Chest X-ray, AP view. Patient: 44 years old, sex M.
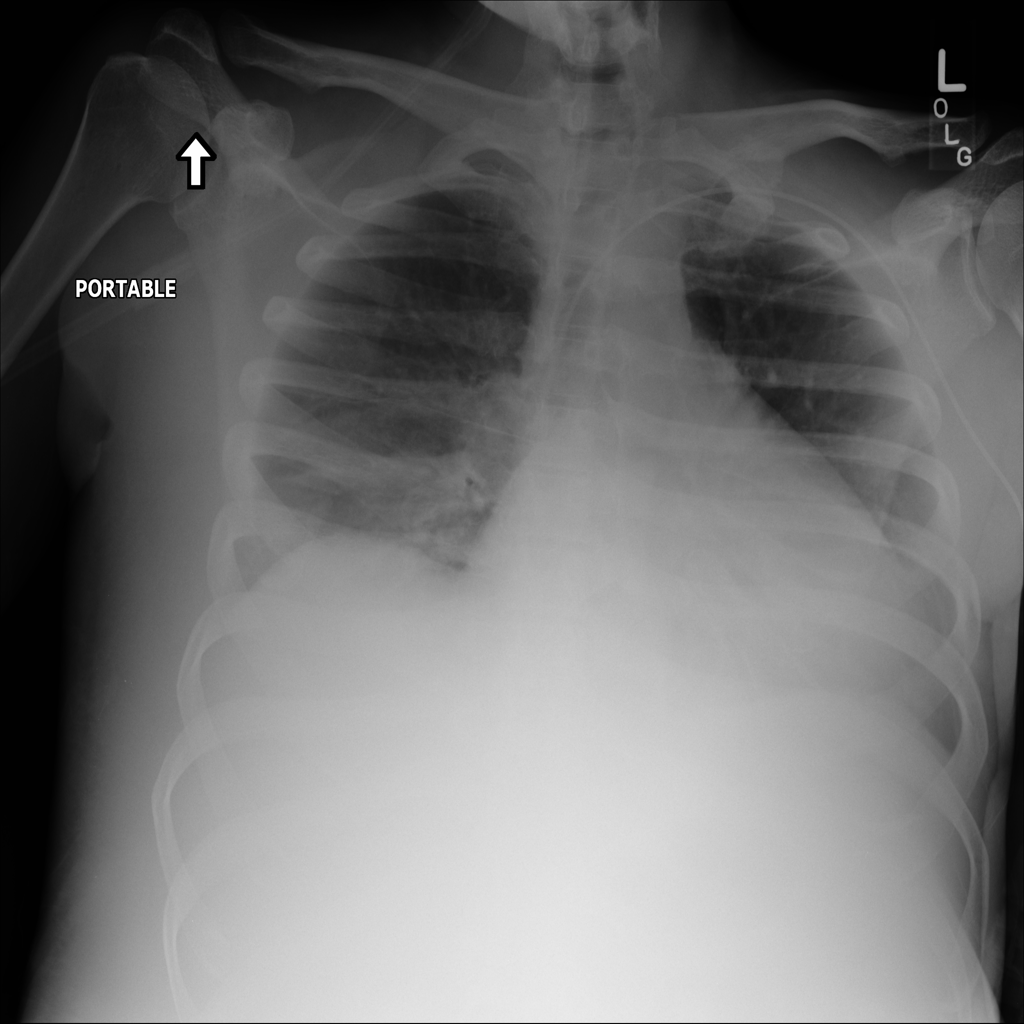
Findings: Infiltration